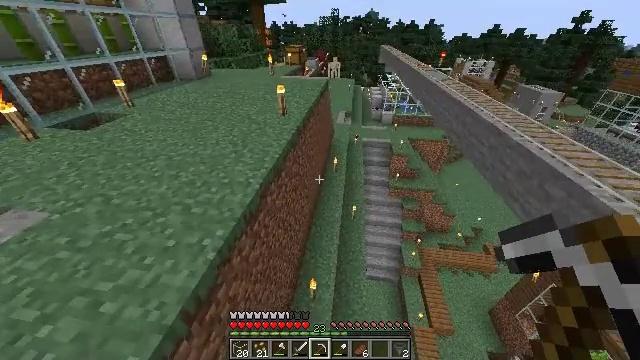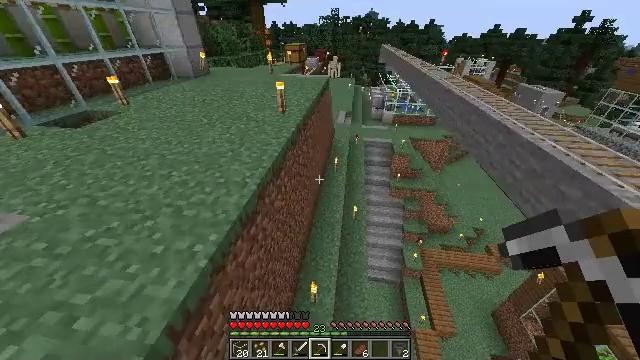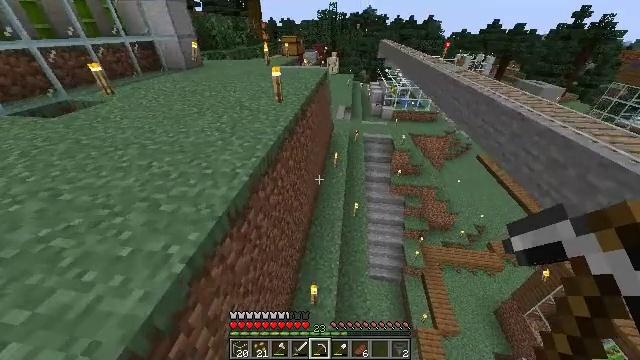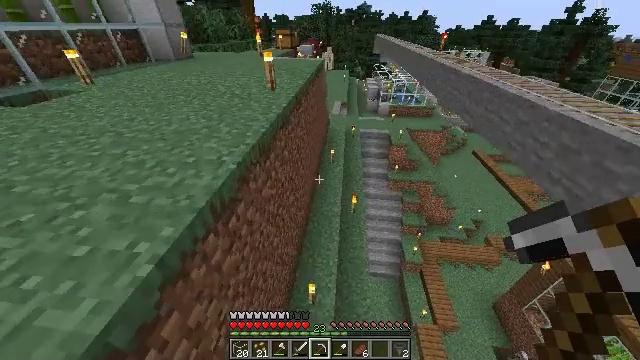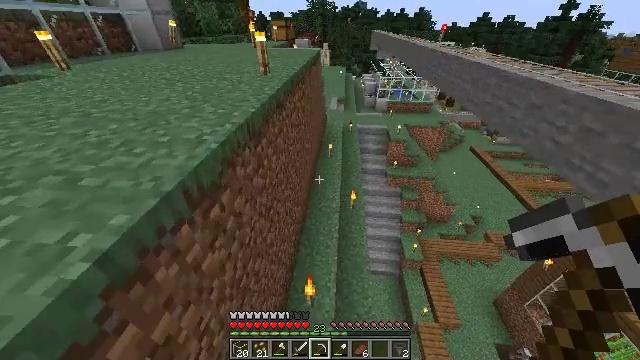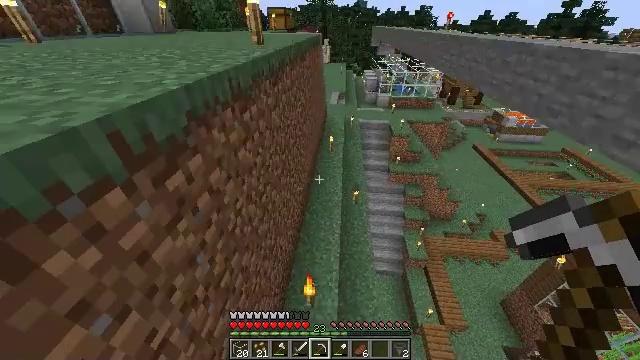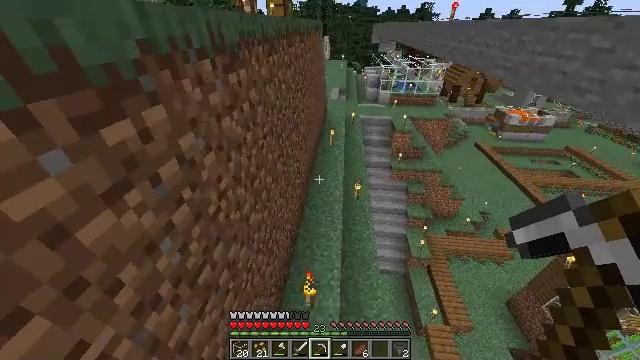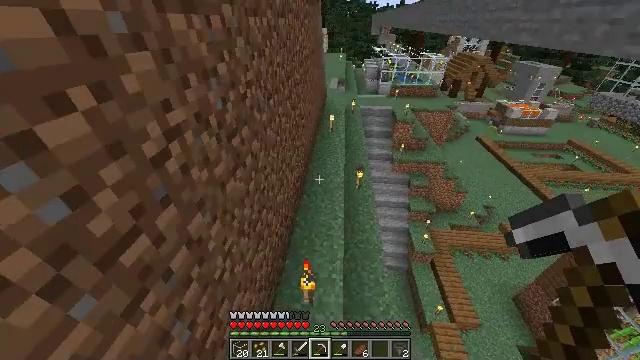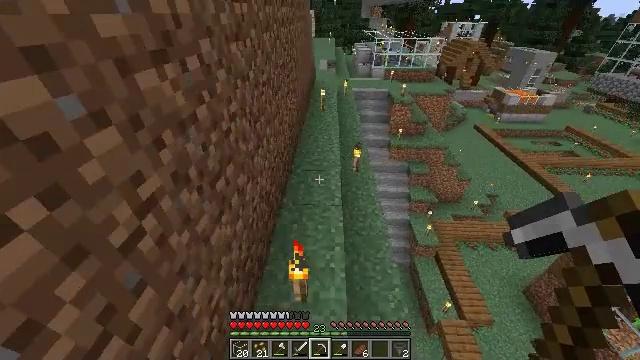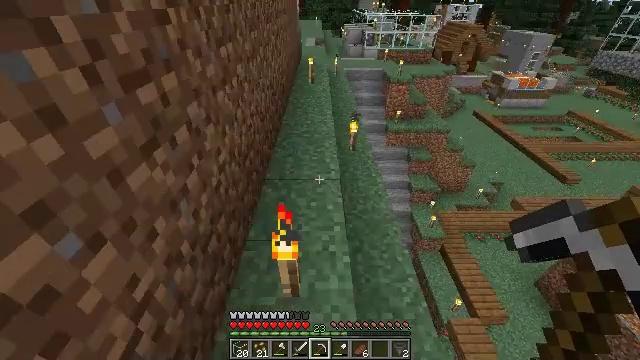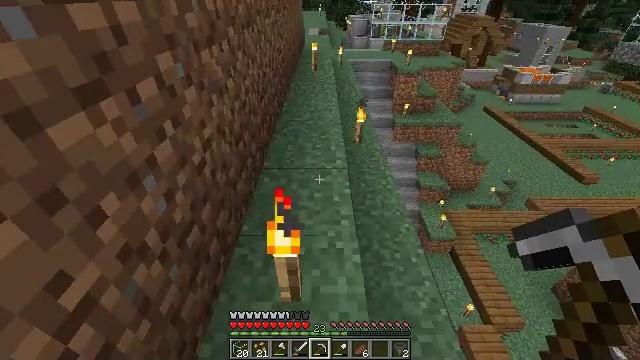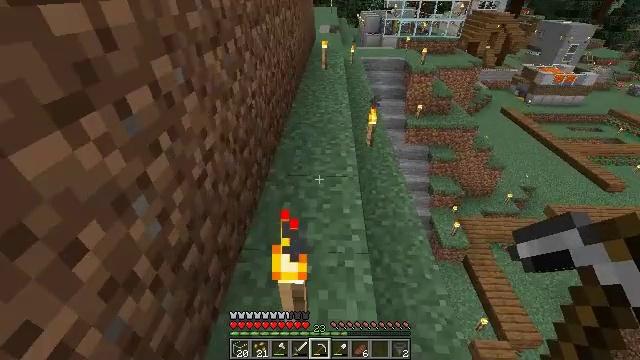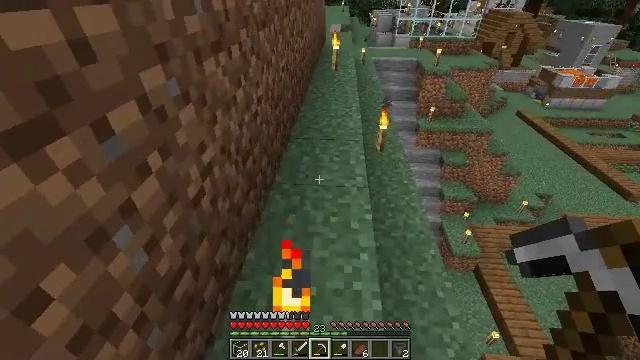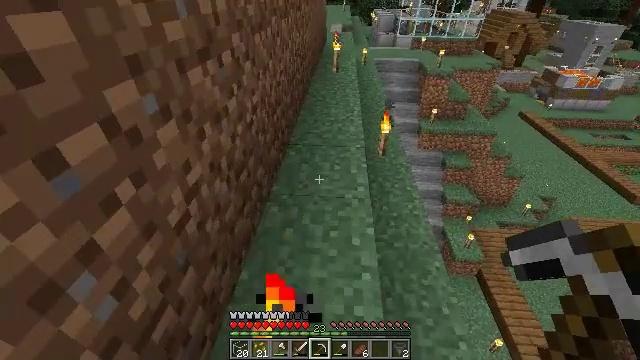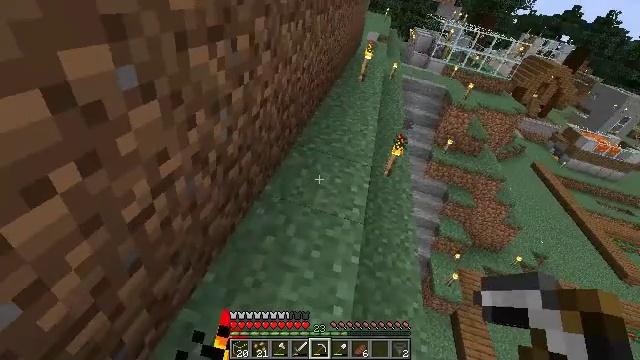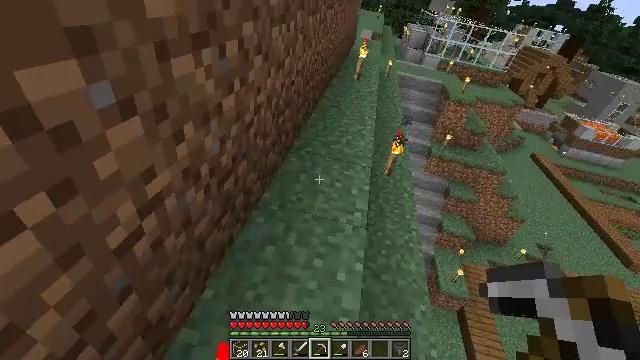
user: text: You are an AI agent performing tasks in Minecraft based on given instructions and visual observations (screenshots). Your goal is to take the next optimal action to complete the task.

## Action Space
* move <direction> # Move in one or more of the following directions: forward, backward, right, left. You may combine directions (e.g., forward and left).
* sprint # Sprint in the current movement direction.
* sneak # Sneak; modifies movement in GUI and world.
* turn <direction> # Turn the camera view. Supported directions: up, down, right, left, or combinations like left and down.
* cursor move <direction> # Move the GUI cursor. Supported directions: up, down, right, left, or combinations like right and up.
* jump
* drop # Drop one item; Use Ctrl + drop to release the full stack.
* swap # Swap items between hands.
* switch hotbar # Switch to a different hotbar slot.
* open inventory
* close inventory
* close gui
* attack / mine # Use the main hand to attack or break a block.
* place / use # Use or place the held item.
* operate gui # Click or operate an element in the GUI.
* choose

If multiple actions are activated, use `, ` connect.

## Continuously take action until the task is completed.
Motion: motion action
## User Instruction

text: Gather beetroots by breaking the plants.
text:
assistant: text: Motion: move forward
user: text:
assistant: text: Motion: move forward
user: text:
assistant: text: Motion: move forward, turn right
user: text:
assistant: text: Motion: move forward
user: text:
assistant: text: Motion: move forward
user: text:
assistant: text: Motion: move forward
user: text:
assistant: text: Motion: no_op
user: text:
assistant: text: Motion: turn right
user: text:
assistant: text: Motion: turn right
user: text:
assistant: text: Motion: no_op
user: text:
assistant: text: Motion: turn left
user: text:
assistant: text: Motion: move forward, turn left
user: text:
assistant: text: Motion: move forward
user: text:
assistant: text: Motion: move forward
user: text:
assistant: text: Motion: move forward
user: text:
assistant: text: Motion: move forward
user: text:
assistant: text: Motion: move forward
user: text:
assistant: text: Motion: move forward, sprint
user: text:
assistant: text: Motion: move forward, sprint, turn up
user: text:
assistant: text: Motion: move forward, sprint, turn right and up
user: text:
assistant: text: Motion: move forward, sprint, turn right and up
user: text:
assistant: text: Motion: move forward, sprint, turn right and up
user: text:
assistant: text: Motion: move forward, sprint, turn up
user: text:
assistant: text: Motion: move forward, turn up
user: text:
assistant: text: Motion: move forward
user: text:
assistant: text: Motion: move forward
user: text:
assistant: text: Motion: move forward
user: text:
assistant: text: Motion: move forward
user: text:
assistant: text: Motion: move forward
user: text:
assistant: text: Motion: move forward, sprint